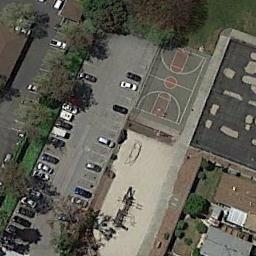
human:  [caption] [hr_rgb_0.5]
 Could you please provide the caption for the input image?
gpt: A basketball court next to a parking lot and some buildings beside .

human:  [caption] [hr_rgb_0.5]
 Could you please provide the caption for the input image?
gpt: The basketball court is between the building and the parking lot .

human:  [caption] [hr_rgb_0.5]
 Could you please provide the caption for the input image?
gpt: There is a basketball court between the parking lot and some trees .

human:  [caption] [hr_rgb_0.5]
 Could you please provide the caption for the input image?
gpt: There are many cars parked in the parking lot next to the basketball court .

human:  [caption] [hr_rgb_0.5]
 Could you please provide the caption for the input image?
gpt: Many cars are in the vacant lot next to the basketball court .